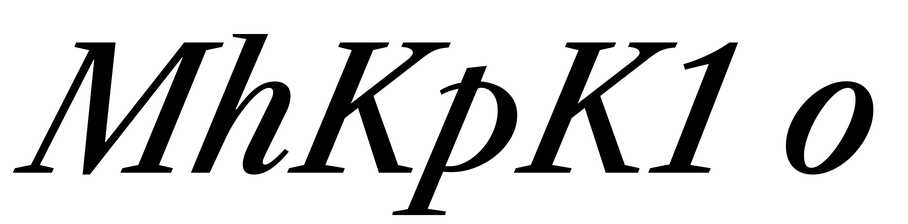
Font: LibreCaslonText-Italic_Medium_Italic